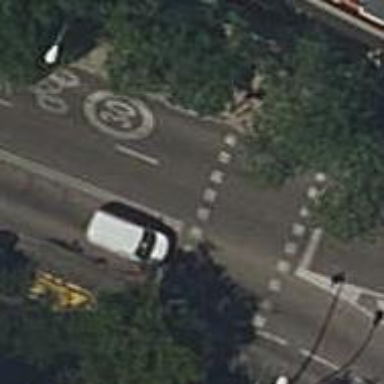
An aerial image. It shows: Crossing with traffic signals.